Field crop: tomato
Growth stage: 1
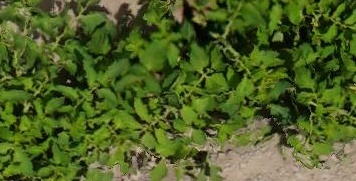
Species: tomato